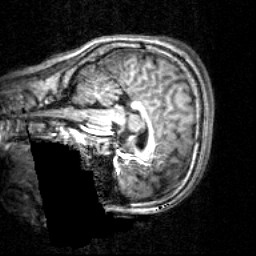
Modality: T1w
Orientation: sagittal
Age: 26
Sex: female